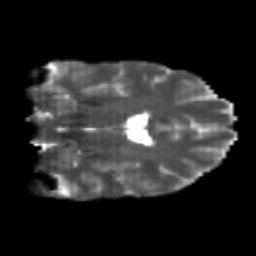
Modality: T2w
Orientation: coronal
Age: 24
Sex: male
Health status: healthy
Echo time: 0.074 s